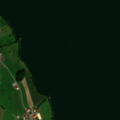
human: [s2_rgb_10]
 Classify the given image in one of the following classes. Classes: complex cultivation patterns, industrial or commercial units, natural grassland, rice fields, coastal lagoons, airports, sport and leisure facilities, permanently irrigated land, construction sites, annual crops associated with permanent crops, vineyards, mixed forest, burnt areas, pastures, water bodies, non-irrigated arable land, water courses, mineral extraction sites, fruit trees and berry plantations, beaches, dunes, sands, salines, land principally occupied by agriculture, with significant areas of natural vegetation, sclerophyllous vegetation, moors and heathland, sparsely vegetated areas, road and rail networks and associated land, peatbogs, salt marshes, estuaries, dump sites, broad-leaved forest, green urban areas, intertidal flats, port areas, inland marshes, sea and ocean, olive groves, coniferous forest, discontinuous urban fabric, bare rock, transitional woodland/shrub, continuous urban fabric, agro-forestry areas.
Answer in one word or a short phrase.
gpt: non-irrigated arable land, pastures, water bodies